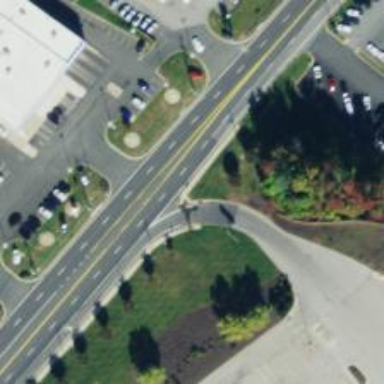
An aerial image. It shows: Asphalt trunk road with sidewalk on the left.